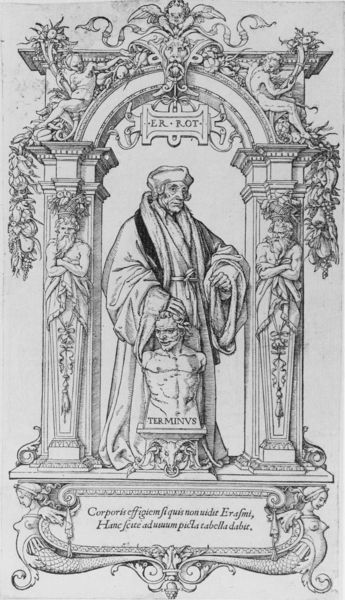
Titel: Bildnis des Erasmus von Rotterdam
Künstler: Hans Holbein
Institution: (Seriendruck)
Schlagwörter: blätter, flügel, hand, kopf, laub, mann, nackt, weiß, busen, grau, hut, männer, pfeiler, schwarz, säulen, zeichnung, gürtel, obst, rot, tier, haube, ornament, mütze, architektur, barock, gesicht, kragen, rahmen, stehen, ärmel, bildnis, herr, portrait, porträt, figur, gewand, kutte, mantel, schnur, pflanzen, renaissance, rund, engel, früchte, putto, skulptur, statue, schrift, bogen, grafik, graphik, pilaster, figuren, rundbogen, inschrift, büste, floral, ornamente, verzierung, robe, nackte, plastik, oberkörper, tor, schild, arkade, antike, philosoph, torbogen, denkmal, torso, druck, holzstich, radierung, stich, barrett, schwarzweiß, text, nixe, nixen, kapitelle, ganzfigur, halbrund, talar, barett, skulpturen, statuen, üppig, mittelalter, fabelwesen, gelehrter, herme, dürer, bänder, emblem, ornamentik, kupferstich, bock, verzierungen, archivolte, rumpf, triumphbogen, schrifttafel, humanist, erasmus, auflegen, schaube, hermen, hanc, mütze kappe, terminus, er, errot, melachthon